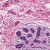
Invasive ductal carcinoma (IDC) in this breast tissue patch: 0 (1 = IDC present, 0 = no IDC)